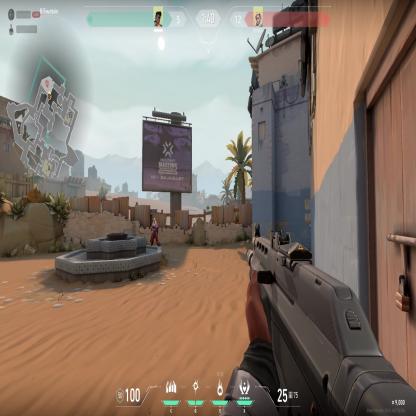
Label: enemy